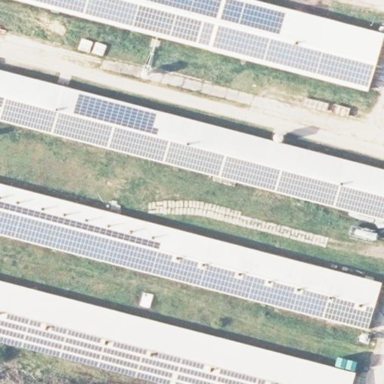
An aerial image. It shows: Building equipped with small solar photovoltaic panel for generating electricity.